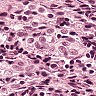
Metastatic tissue present: no